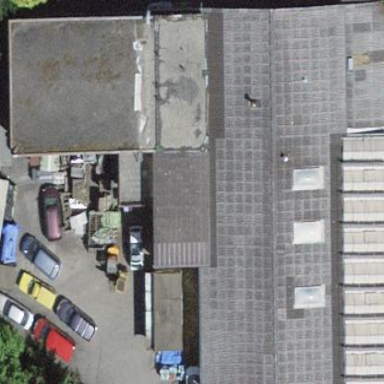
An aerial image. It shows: Commercial building.